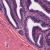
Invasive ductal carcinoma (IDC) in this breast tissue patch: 0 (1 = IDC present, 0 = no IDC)